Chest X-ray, PA view. Patient: 49 years old, sex F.
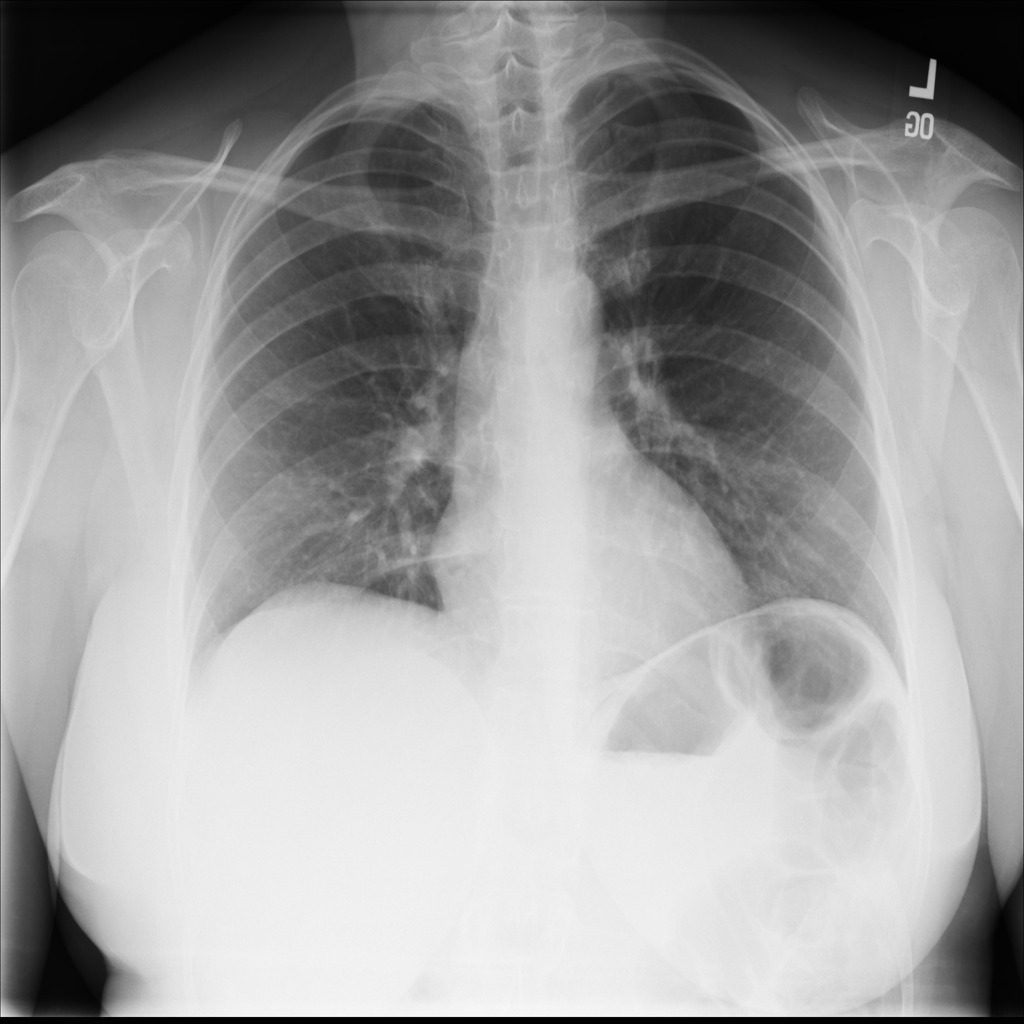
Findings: No Finding